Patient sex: M
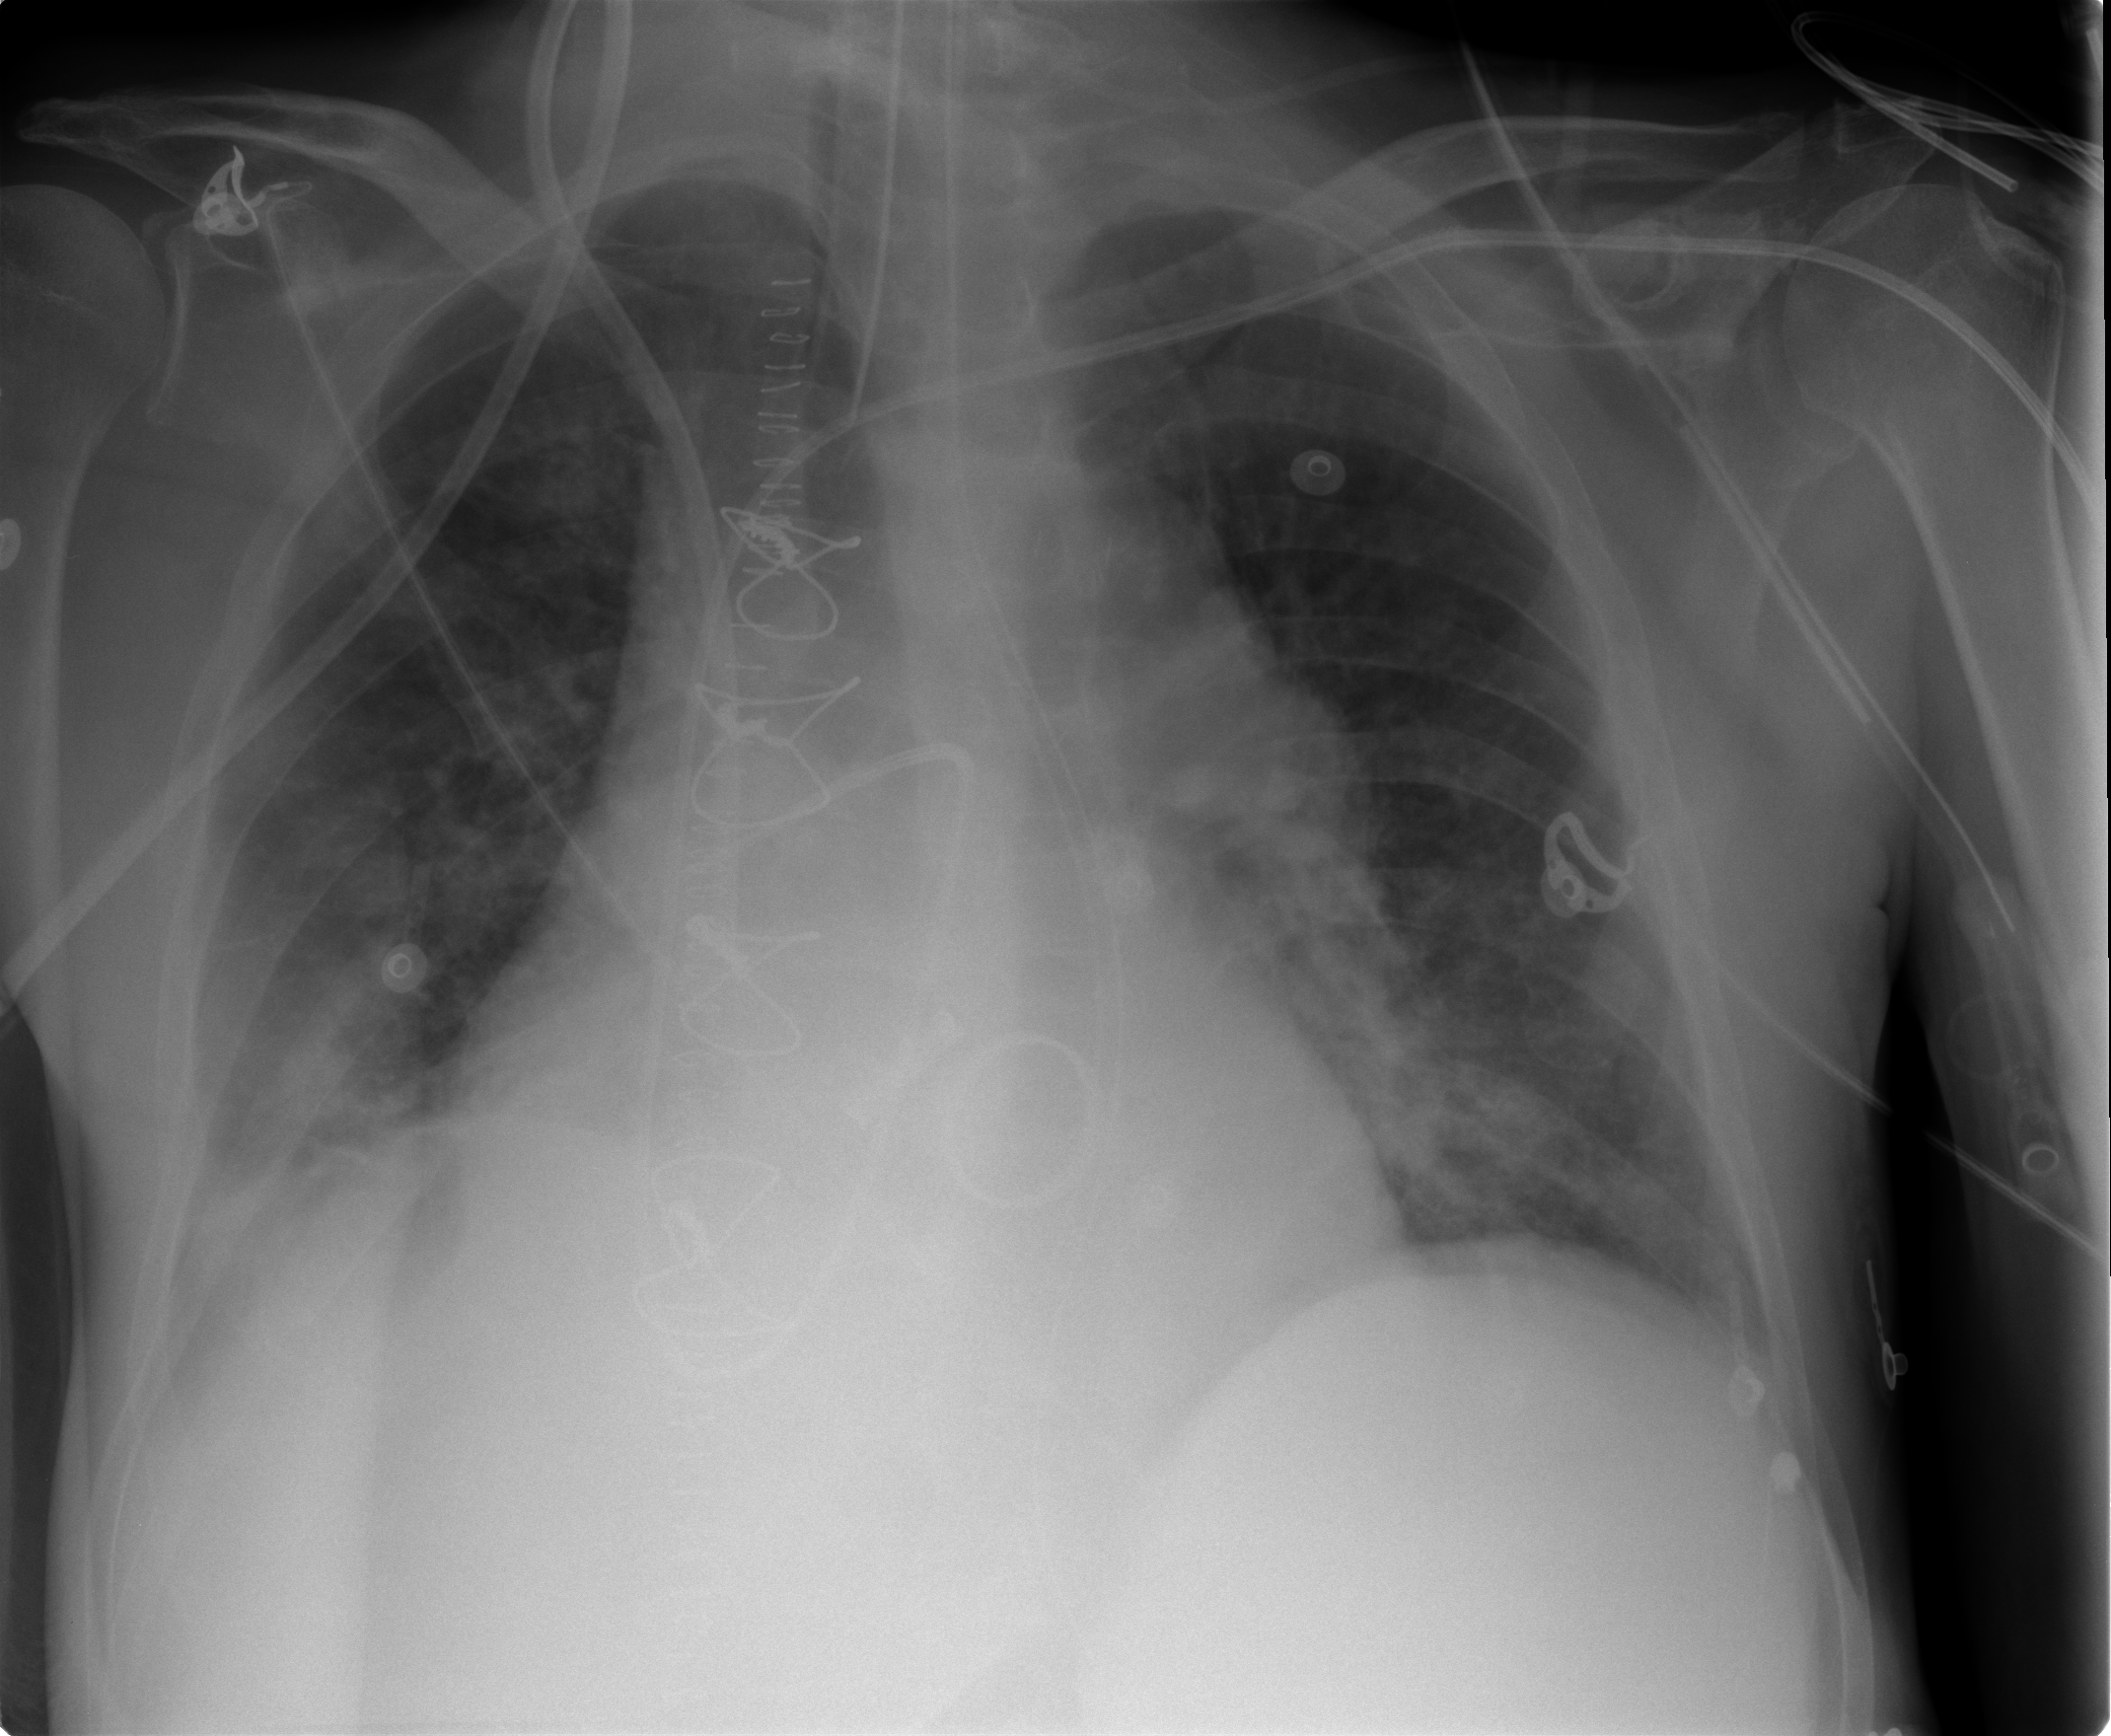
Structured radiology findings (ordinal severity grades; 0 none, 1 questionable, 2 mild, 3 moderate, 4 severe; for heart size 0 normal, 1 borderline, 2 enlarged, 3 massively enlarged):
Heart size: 2
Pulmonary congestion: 2
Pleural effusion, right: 2
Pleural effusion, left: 0
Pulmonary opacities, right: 1
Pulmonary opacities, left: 0
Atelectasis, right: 2
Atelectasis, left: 2